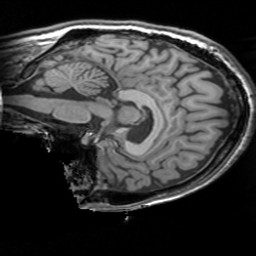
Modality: T1w
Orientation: sagittal
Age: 27
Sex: male